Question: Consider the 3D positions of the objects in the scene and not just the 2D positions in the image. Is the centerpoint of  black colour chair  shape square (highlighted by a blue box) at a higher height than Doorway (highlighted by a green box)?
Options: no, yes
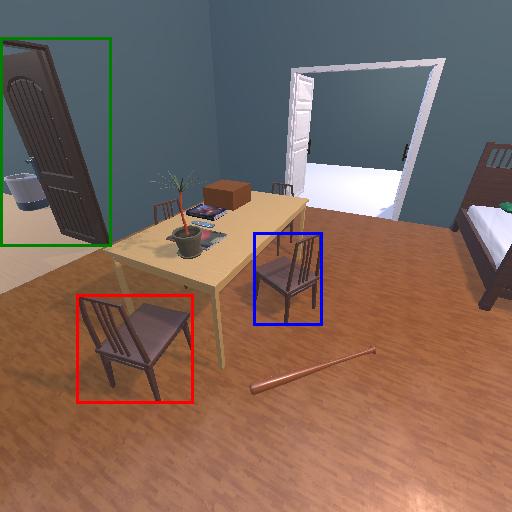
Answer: no